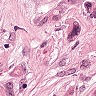
Metastatic tissue present: yes